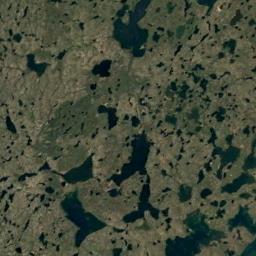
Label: wetland